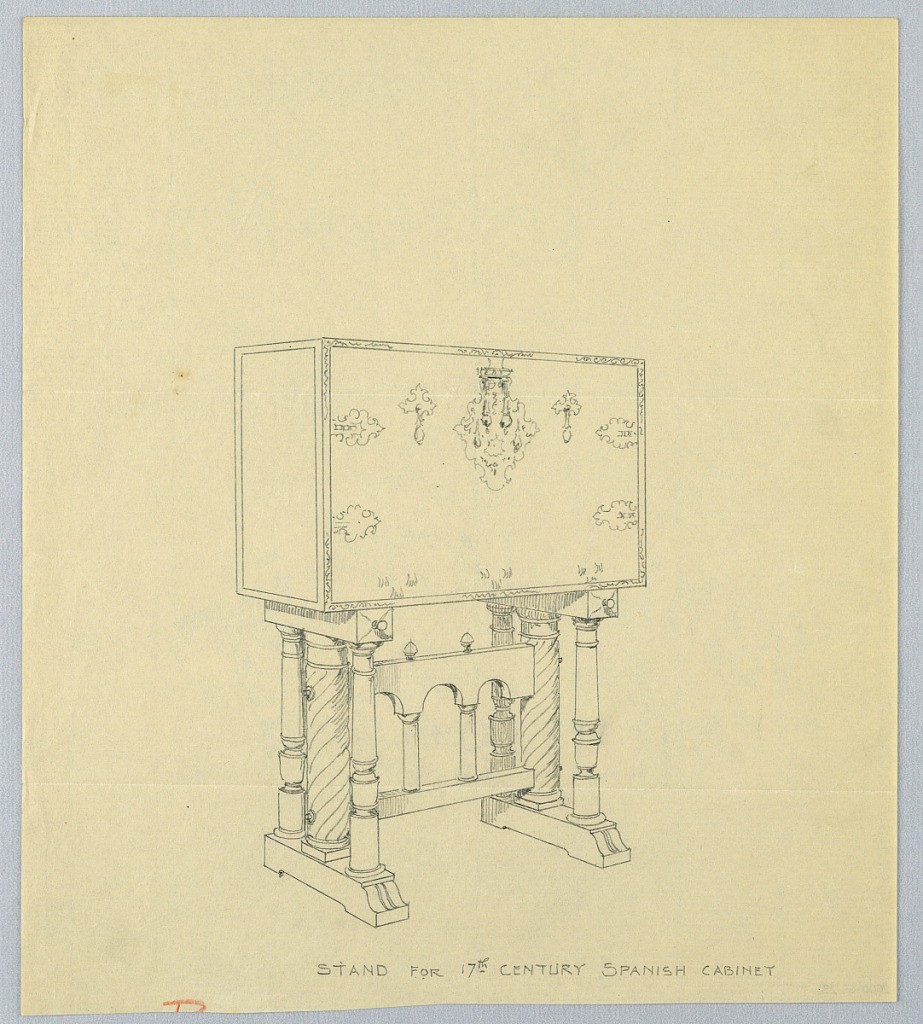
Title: Design for Stand of 17th Century Spanish Cabinet
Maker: A.N. Davenport Co.
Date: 1900–05
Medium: Graphite on thin cream paper
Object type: Drawing
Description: Rectangular body with front panel with elaborate metalwork center: 2 hinge-plates and 2 cross-shaped handles flank keyhole escutcheon; body raised on either side by cluster of supports each consisting of twisted column flanked by pair of turned columns; cluster supports surmounted by rectangular slab resting on bracket-like platform joined by horizontal stretcher having 3 cut-outs and supported by 2 columns center surmounted by pair of bud-like finials.